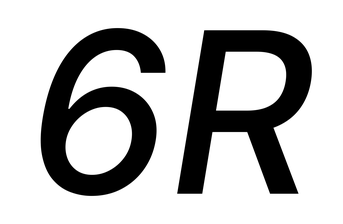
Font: Inter-Italic_Medium_Italic